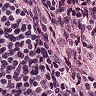
Metastatic tissue present: no